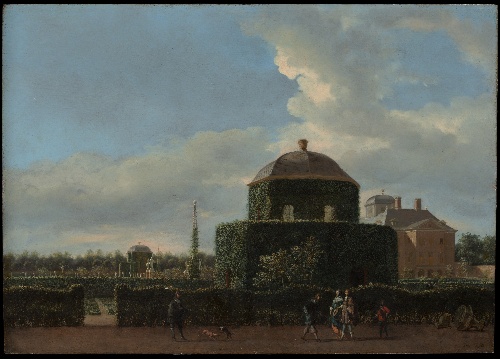
Title: The Huis ten Bosch at The Hague and Its Formal Garden (View from the East)
Artist: Jan van der Heyden
Artist bio: Dutch, Gorinchem 1637–1712 Amsterdam
Date: ca. 1668–70
Object type: Painting
Classification: Paintings
Medium: Oil on wood
Dimensions: 15 3/8 x 21 5/8 in. (39.1 x 54.9 cm)
Department: European Paintings
Credit line: Gift of Edith Neuman de Végvár, in honor of her husband, Charles Neuman de Végvár, 1964
Accession year: 1964
Repository: Metropolitan Museum of Art, New York, NY
Tags: Gardens|Houses